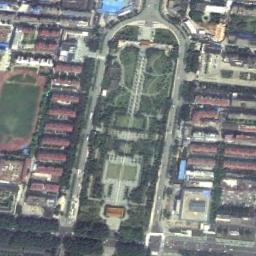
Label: palace